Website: bh-photo
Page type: billing-address
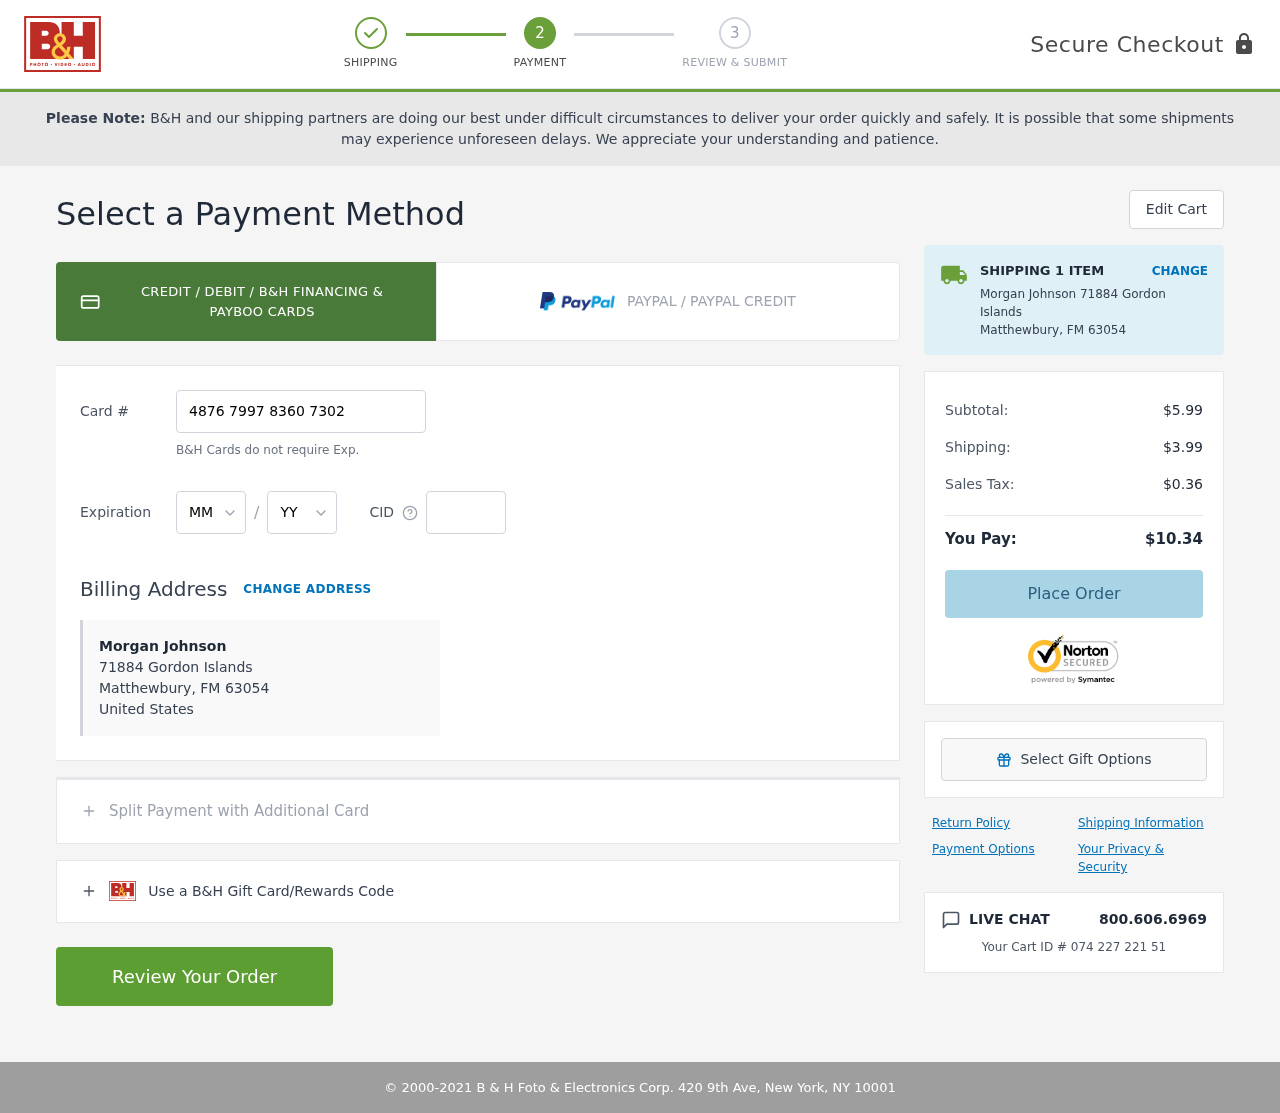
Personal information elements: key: PII_CARD_CVV
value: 080
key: PII_CARD_EXPIRY_MONTH
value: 12
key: PII_CARD_EXPIRY_YEAR
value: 29
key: PII_CARD_NUMBER
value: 4876 7997 8360 7302
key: PII_CITY
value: Matthewbury
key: PII_COUNTRY
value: United States
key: PII_FULLNAME
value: Morgan Johnson
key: PII_POSTCODE
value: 63054
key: PII_STATE_ABBR
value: FM
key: PII_STREET
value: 71884 Gordon Islands
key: PII_FULLNAME2
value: Morgan Johnson
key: PII_STATE
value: FM
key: PII_CITY_STATE
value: Matthewbury, FM
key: PII_POSTCODE_FULL
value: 63054
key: PII_POSTCODE_NUMERIC
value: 63054
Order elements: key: ORDER_NUM_ITEMS
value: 1
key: ORDER_SUBTOTAL
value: $5.99
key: ORDER_SHIPPING_COST
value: $3.99
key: ORDER_TAX
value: $0.36
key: ORDER_TOTAL
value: $10.34
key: ORDER_ID
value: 074 227 221 51